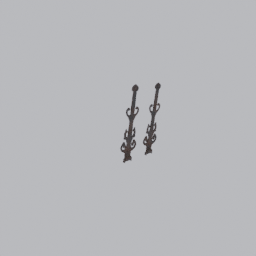
Label: mechanical